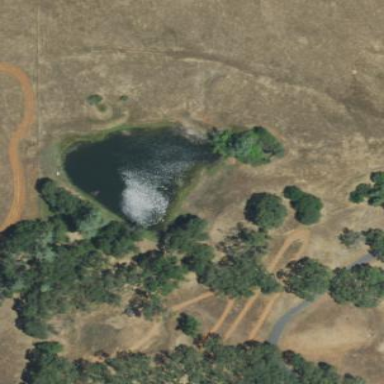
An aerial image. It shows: Pond surrounded by natural water.